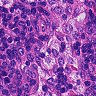
Metastatic tissue present: no